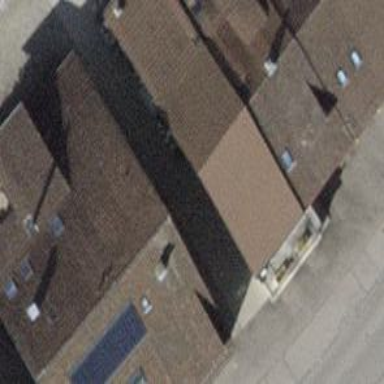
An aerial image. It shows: Gabled roofed house.